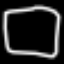
Label: square